Aerial crown-view tile of a tropical tree (Barro Colorado Island, Panama), acquired 20250124:
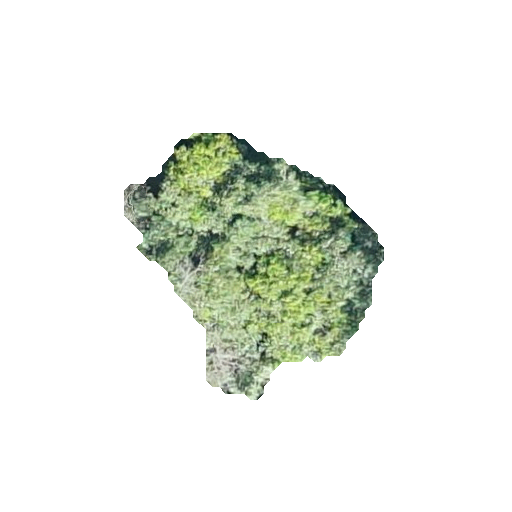
Species: Protium panamense
GBIF accepted scientific name: Protium panamense
Crown area: 62.566 m²